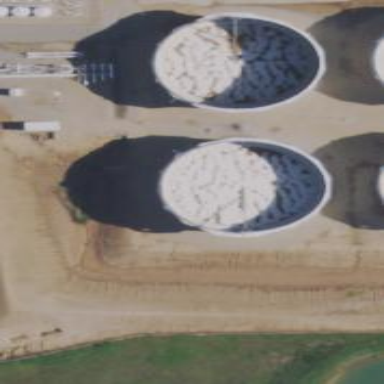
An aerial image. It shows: Storage tank which is man-made and housed in building.